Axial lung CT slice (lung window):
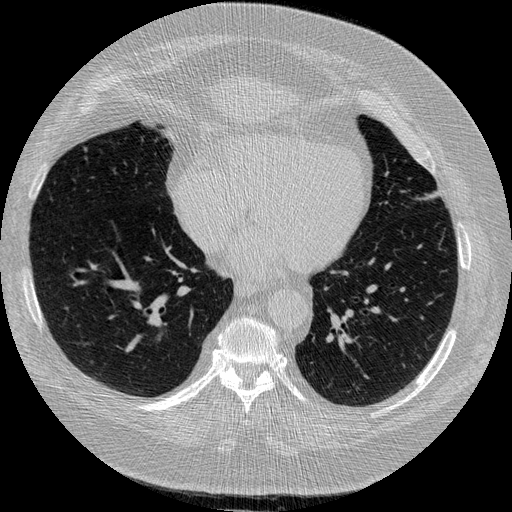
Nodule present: no